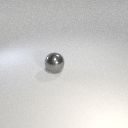
large gray metal sphere